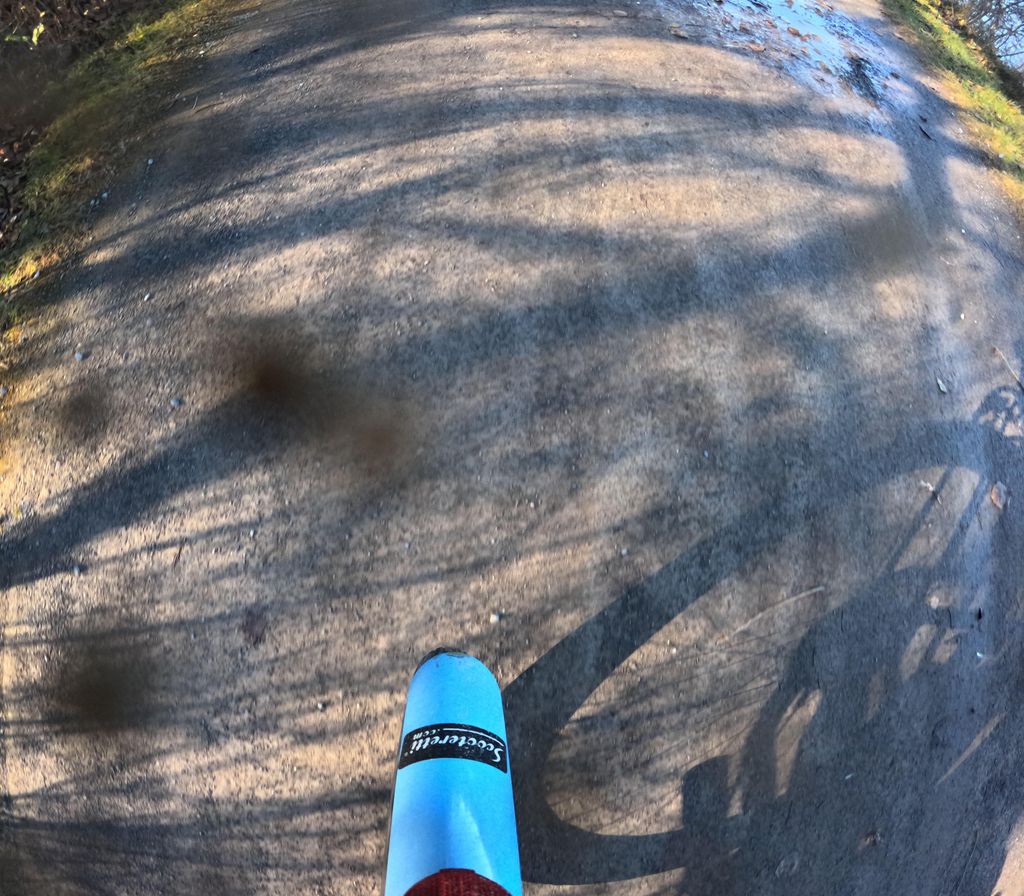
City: ottawa-gatineau